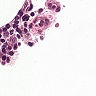
Metastatic tissue present: no